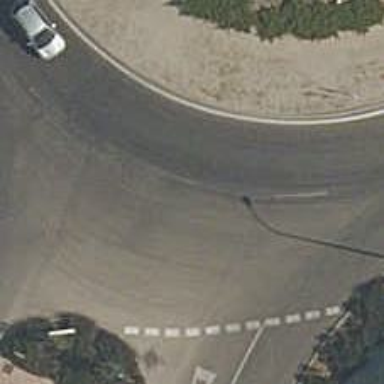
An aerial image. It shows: Residential road with roundabout.